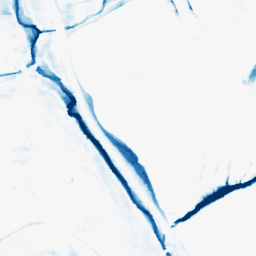
Category: morphological
Decomposition family: morphological_rect
Decomposition parameters: operation: closing
width: 20
height: 10
Upsampling method: sinc_blackman
Upsampling parameters: scale: 4
kernel_size: 16
Upsampling scale: 4